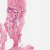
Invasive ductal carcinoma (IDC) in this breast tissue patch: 0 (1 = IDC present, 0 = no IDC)